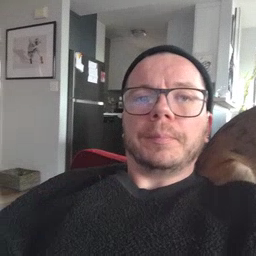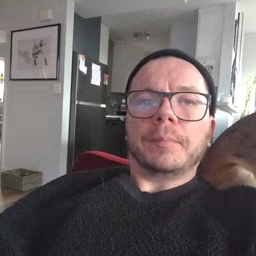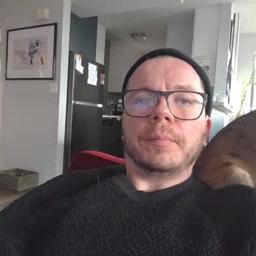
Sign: mouth